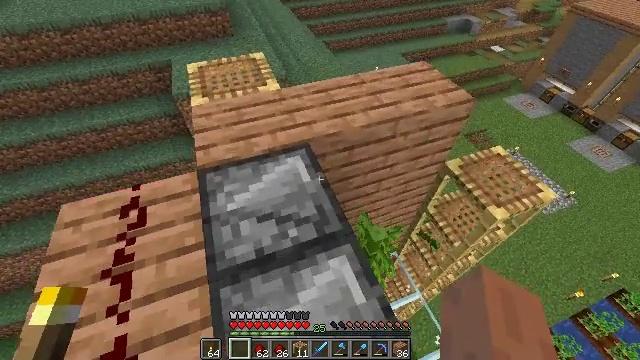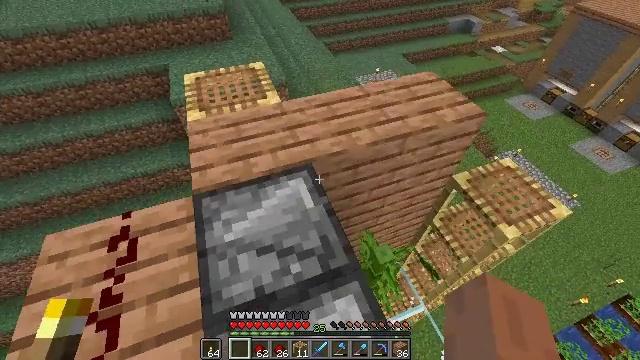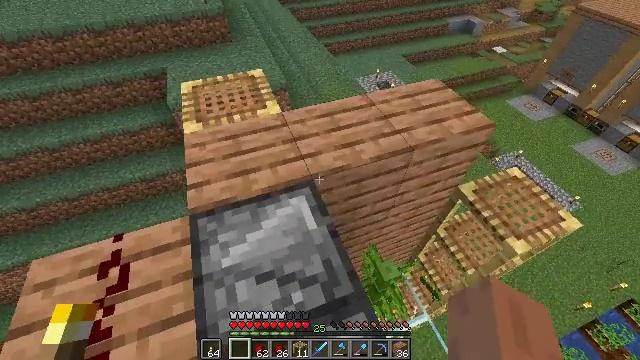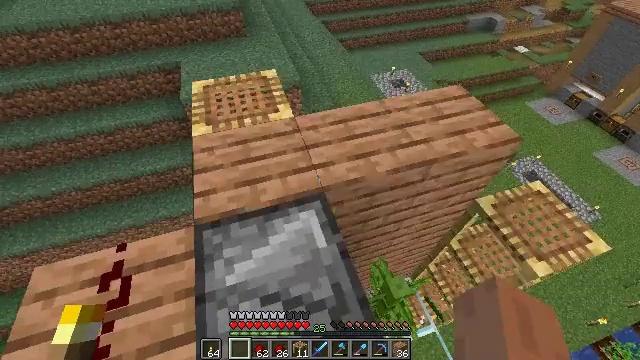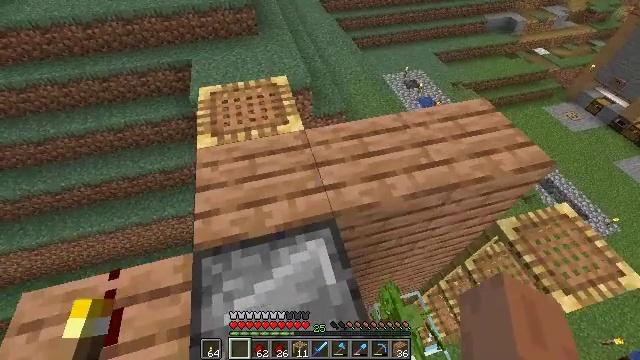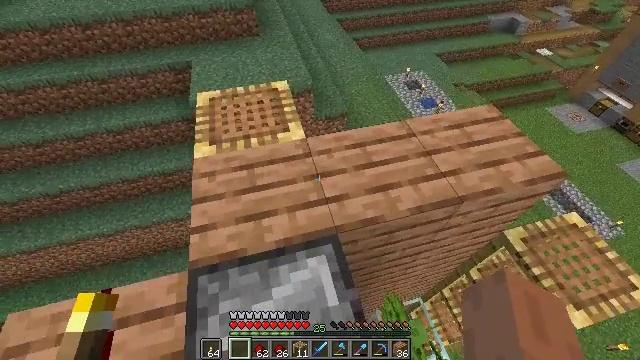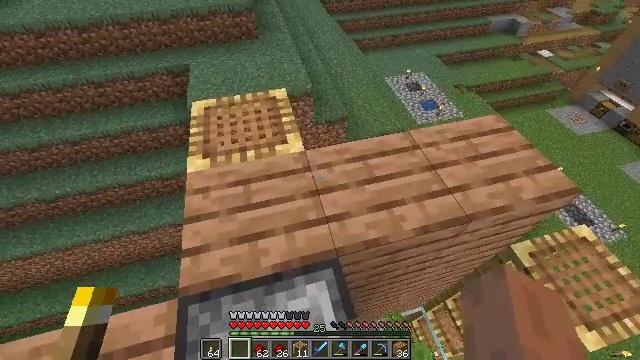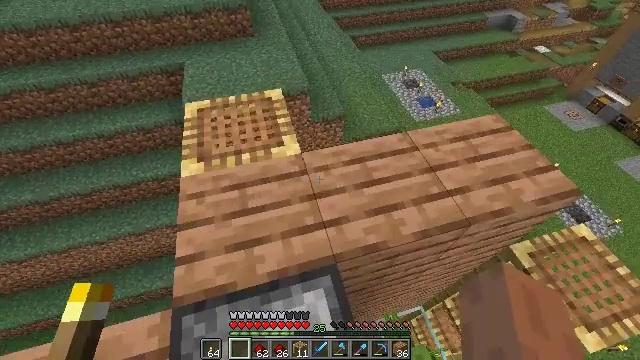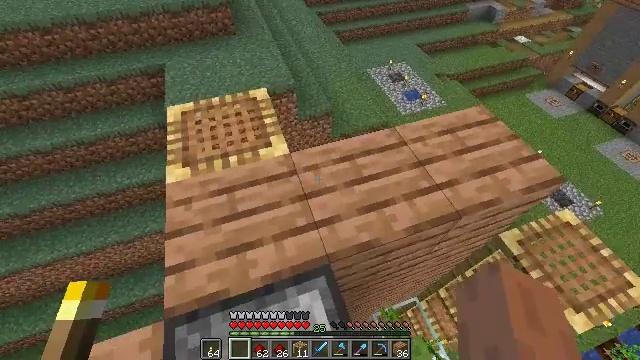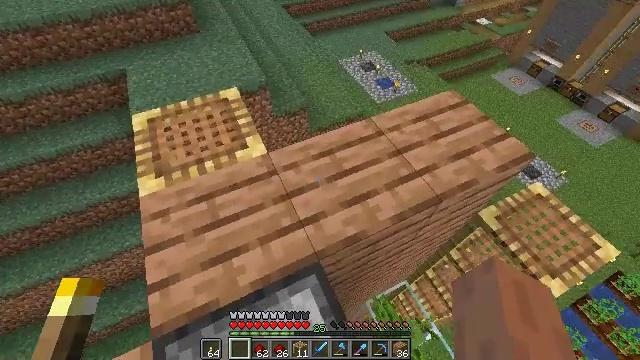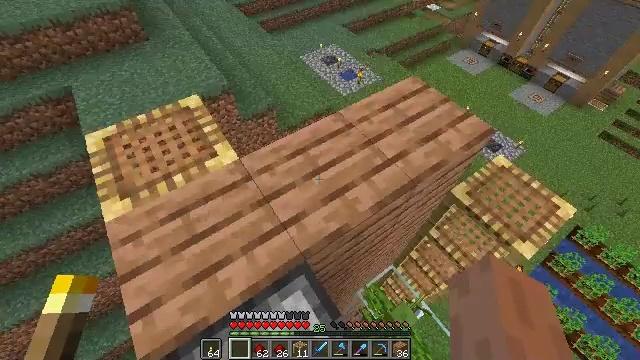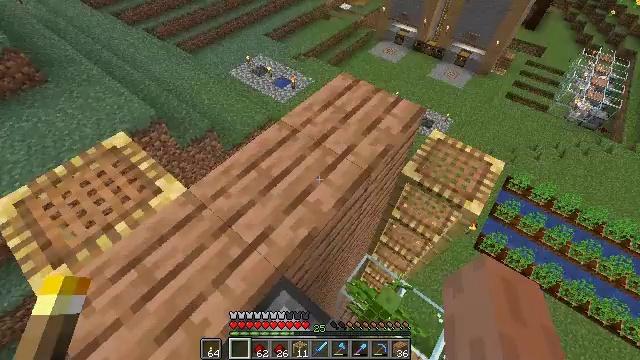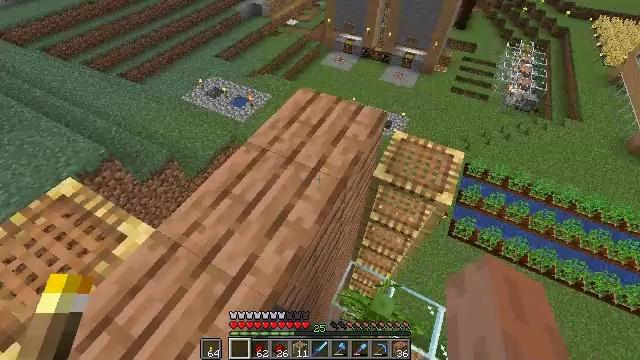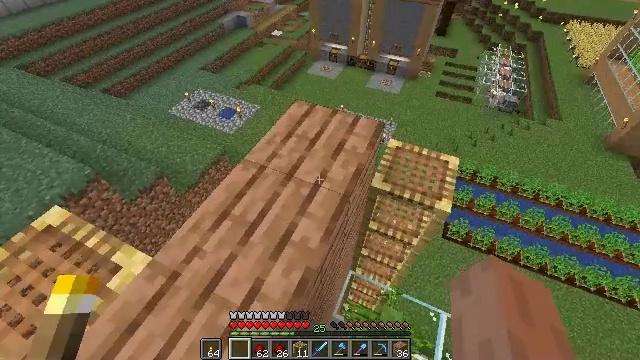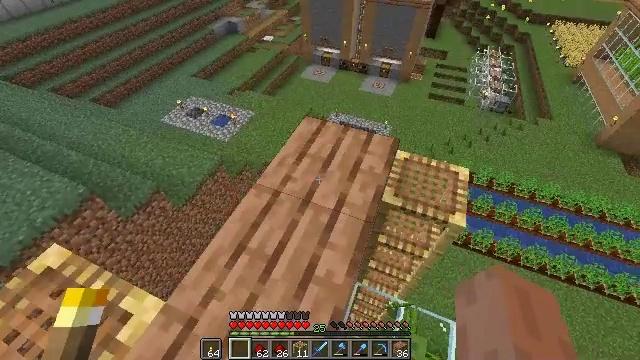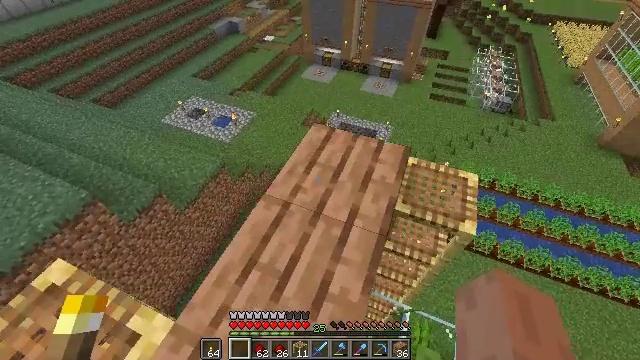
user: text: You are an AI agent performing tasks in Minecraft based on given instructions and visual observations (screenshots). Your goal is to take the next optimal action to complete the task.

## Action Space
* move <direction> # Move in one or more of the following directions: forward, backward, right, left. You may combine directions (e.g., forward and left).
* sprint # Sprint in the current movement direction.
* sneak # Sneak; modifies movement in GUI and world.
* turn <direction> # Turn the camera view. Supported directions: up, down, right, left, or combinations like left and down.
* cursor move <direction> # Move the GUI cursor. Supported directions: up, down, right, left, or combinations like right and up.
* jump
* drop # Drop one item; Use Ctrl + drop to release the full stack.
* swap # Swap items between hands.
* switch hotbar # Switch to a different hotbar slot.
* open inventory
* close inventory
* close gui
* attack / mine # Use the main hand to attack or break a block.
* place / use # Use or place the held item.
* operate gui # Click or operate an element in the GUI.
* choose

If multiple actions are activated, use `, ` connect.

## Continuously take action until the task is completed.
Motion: motion action
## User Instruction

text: Mine bamboo with your hand.
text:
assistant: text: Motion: move forward
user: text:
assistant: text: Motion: move forward
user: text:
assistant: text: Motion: move forward, turn left and down
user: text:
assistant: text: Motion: move forward, turn left
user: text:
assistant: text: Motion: move forward
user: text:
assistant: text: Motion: no_op
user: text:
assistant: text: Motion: no_op
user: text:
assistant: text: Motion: turn right
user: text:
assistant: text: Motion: turn right and down
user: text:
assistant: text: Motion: turn right
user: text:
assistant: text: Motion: turn right and up
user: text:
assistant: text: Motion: move forward and move left, turn right and up
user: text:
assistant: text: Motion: move forward and move left, turn right and up
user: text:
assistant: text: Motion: move forward and move left, turn right
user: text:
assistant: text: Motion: move forward and move left
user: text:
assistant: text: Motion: move forward and move left
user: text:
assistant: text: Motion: turn right
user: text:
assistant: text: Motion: turn right
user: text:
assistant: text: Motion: turn right
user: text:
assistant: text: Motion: turn right
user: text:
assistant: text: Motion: turn right
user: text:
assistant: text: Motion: turn right
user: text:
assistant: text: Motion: move forward
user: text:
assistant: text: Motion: move forward
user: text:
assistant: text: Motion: move forward, turn left
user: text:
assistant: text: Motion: move forward
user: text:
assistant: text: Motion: no_op
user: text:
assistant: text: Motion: no_op
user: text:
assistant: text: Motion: no_op
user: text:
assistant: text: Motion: no_op